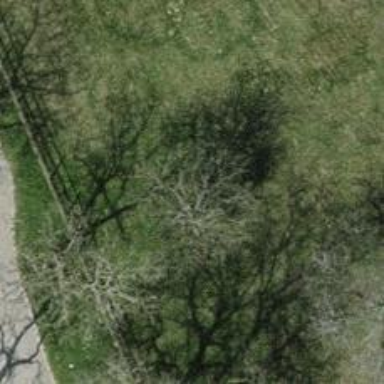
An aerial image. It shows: Beautiful tree in nature.